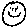
Label: smiley face